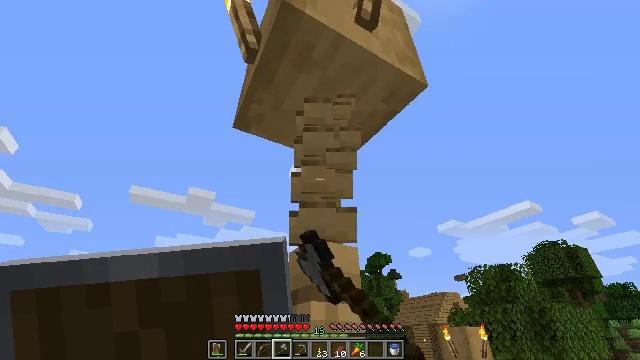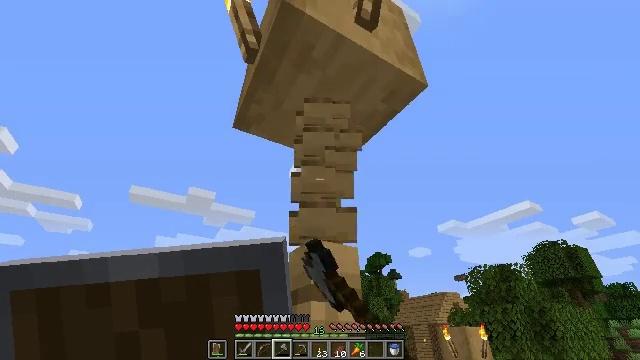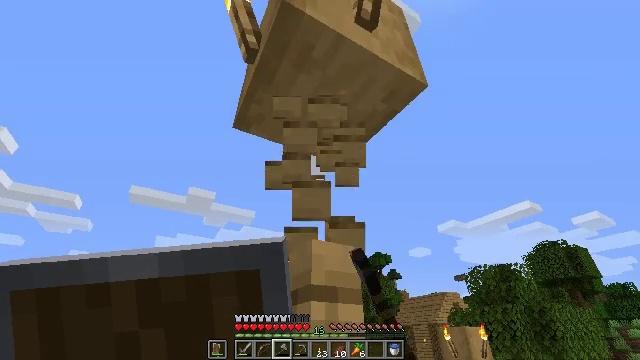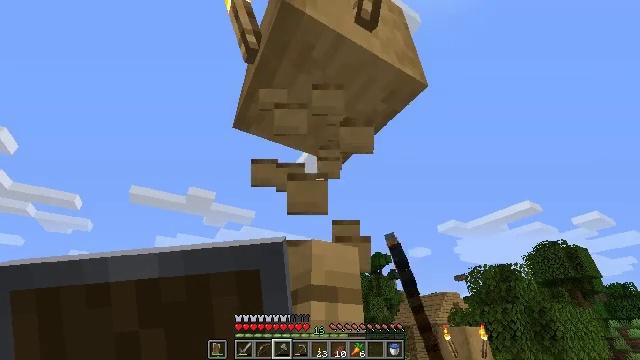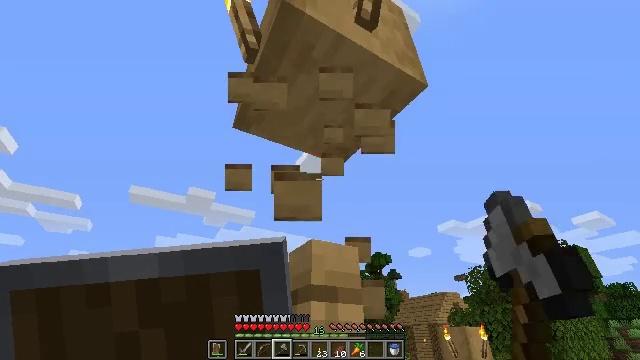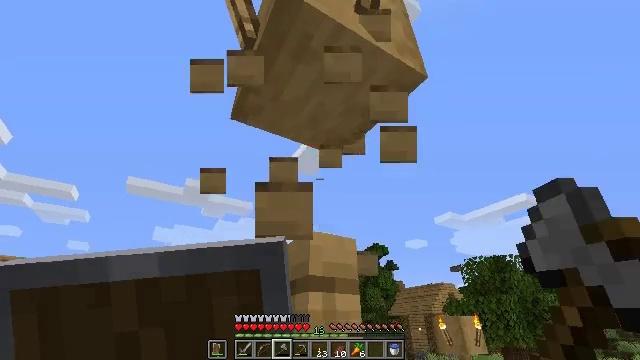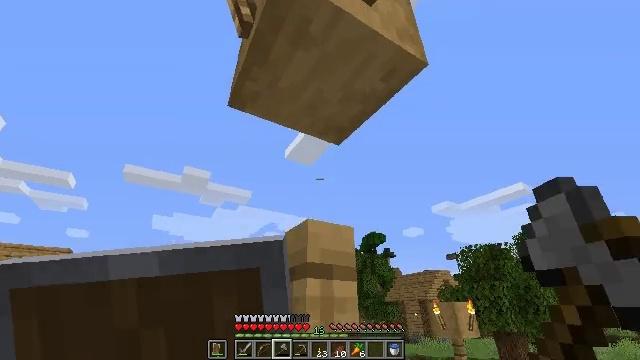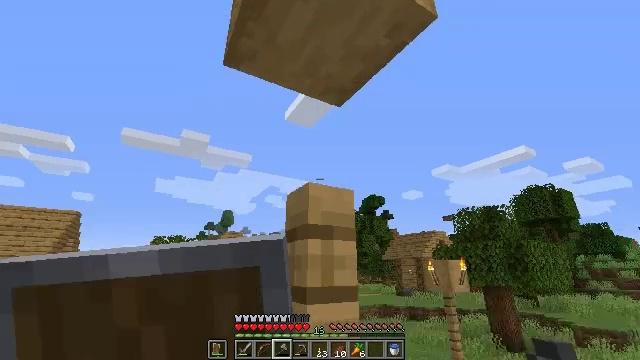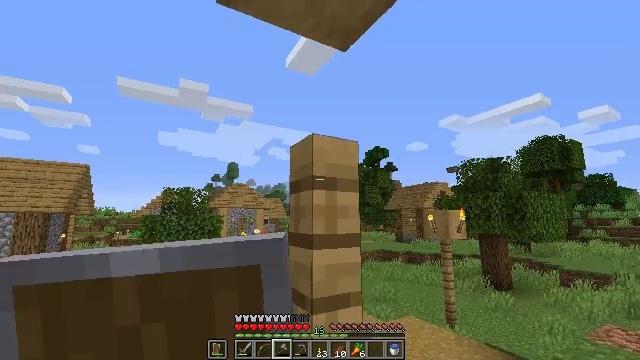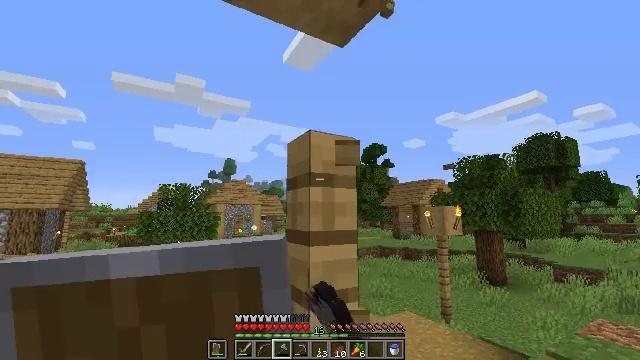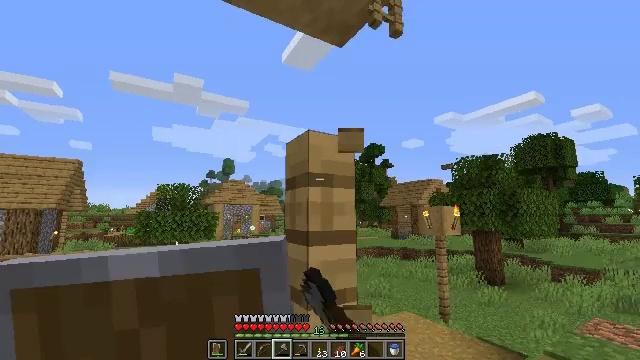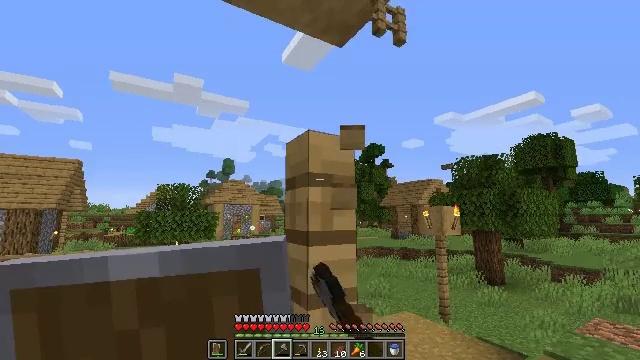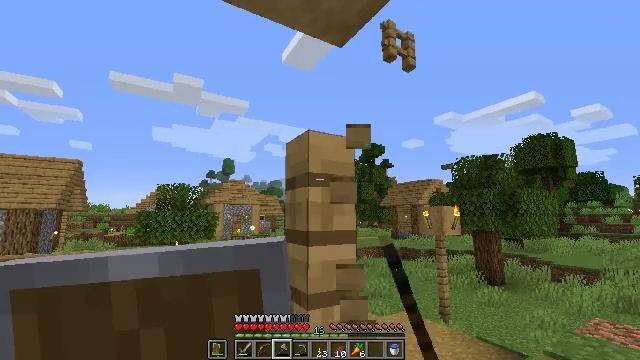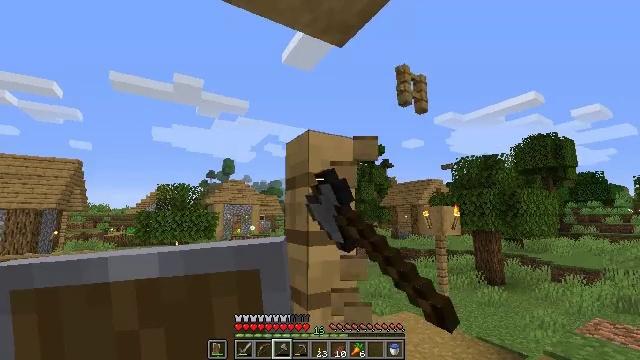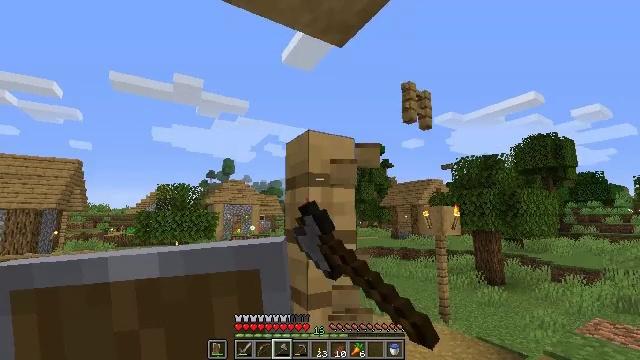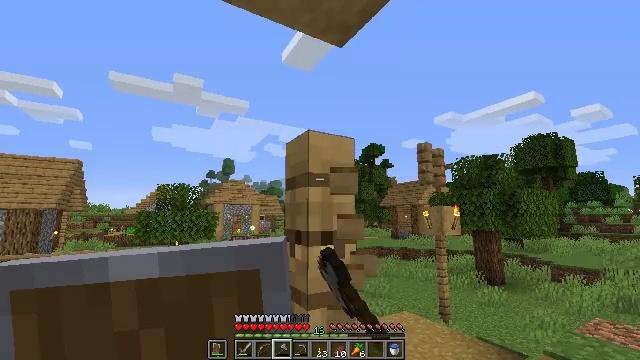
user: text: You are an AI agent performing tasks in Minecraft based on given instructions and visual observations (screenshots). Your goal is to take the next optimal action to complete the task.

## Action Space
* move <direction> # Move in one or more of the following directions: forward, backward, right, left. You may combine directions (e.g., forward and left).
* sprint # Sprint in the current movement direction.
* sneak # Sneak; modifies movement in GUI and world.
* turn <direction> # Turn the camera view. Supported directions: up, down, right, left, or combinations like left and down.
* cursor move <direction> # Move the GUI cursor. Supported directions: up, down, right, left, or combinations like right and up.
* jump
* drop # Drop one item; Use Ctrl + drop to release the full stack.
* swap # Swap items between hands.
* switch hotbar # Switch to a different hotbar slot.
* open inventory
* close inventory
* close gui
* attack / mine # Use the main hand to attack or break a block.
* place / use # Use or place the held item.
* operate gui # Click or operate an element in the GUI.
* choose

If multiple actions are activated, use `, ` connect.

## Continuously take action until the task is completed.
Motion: motion action
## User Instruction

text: Gather the oak fence pieces.
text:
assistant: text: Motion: attack / mine
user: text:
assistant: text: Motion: attack / mine
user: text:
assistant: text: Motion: attack / mine
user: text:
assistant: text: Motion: attack / mine
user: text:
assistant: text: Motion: turn down, attack / mine
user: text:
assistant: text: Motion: turn down, attack / mine
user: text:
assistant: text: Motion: turn down, attack / mine
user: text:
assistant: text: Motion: turn down, attack / mine
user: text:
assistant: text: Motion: attack / mine
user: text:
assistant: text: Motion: attack / mine
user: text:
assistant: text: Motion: attack / mine
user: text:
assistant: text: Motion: attack / mine
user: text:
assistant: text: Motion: attack / mine
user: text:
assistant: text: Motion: attack / mine
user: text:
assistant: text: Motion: attack / mine
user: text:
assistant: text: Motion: attack / mine
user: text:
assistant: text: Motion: attack / mine
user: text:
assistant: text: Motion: attack / mine
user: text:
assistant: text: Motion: attack / mine
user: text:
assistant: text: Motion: attack / mine
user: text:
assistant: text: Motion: attack / mine
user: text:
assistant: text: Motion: attack / mine
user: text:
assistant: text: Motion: turn left and up, attack / mine
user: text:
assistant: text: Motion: attack / mine
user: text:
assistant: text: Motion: attack / mine
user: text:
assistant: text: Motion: attack / mine
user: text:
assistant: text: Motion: attack / mine
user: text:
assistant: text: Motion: turn down, attack / mine
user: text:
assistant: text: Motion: turn down, attack / mine
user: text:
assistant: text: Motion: turn down, attack / mine